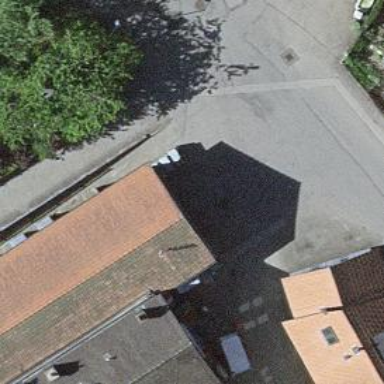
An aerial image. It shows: Asphalt alley used as service road.